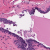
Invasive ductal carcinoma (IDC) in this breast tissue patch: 0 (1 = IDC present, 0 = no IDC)